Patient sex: M
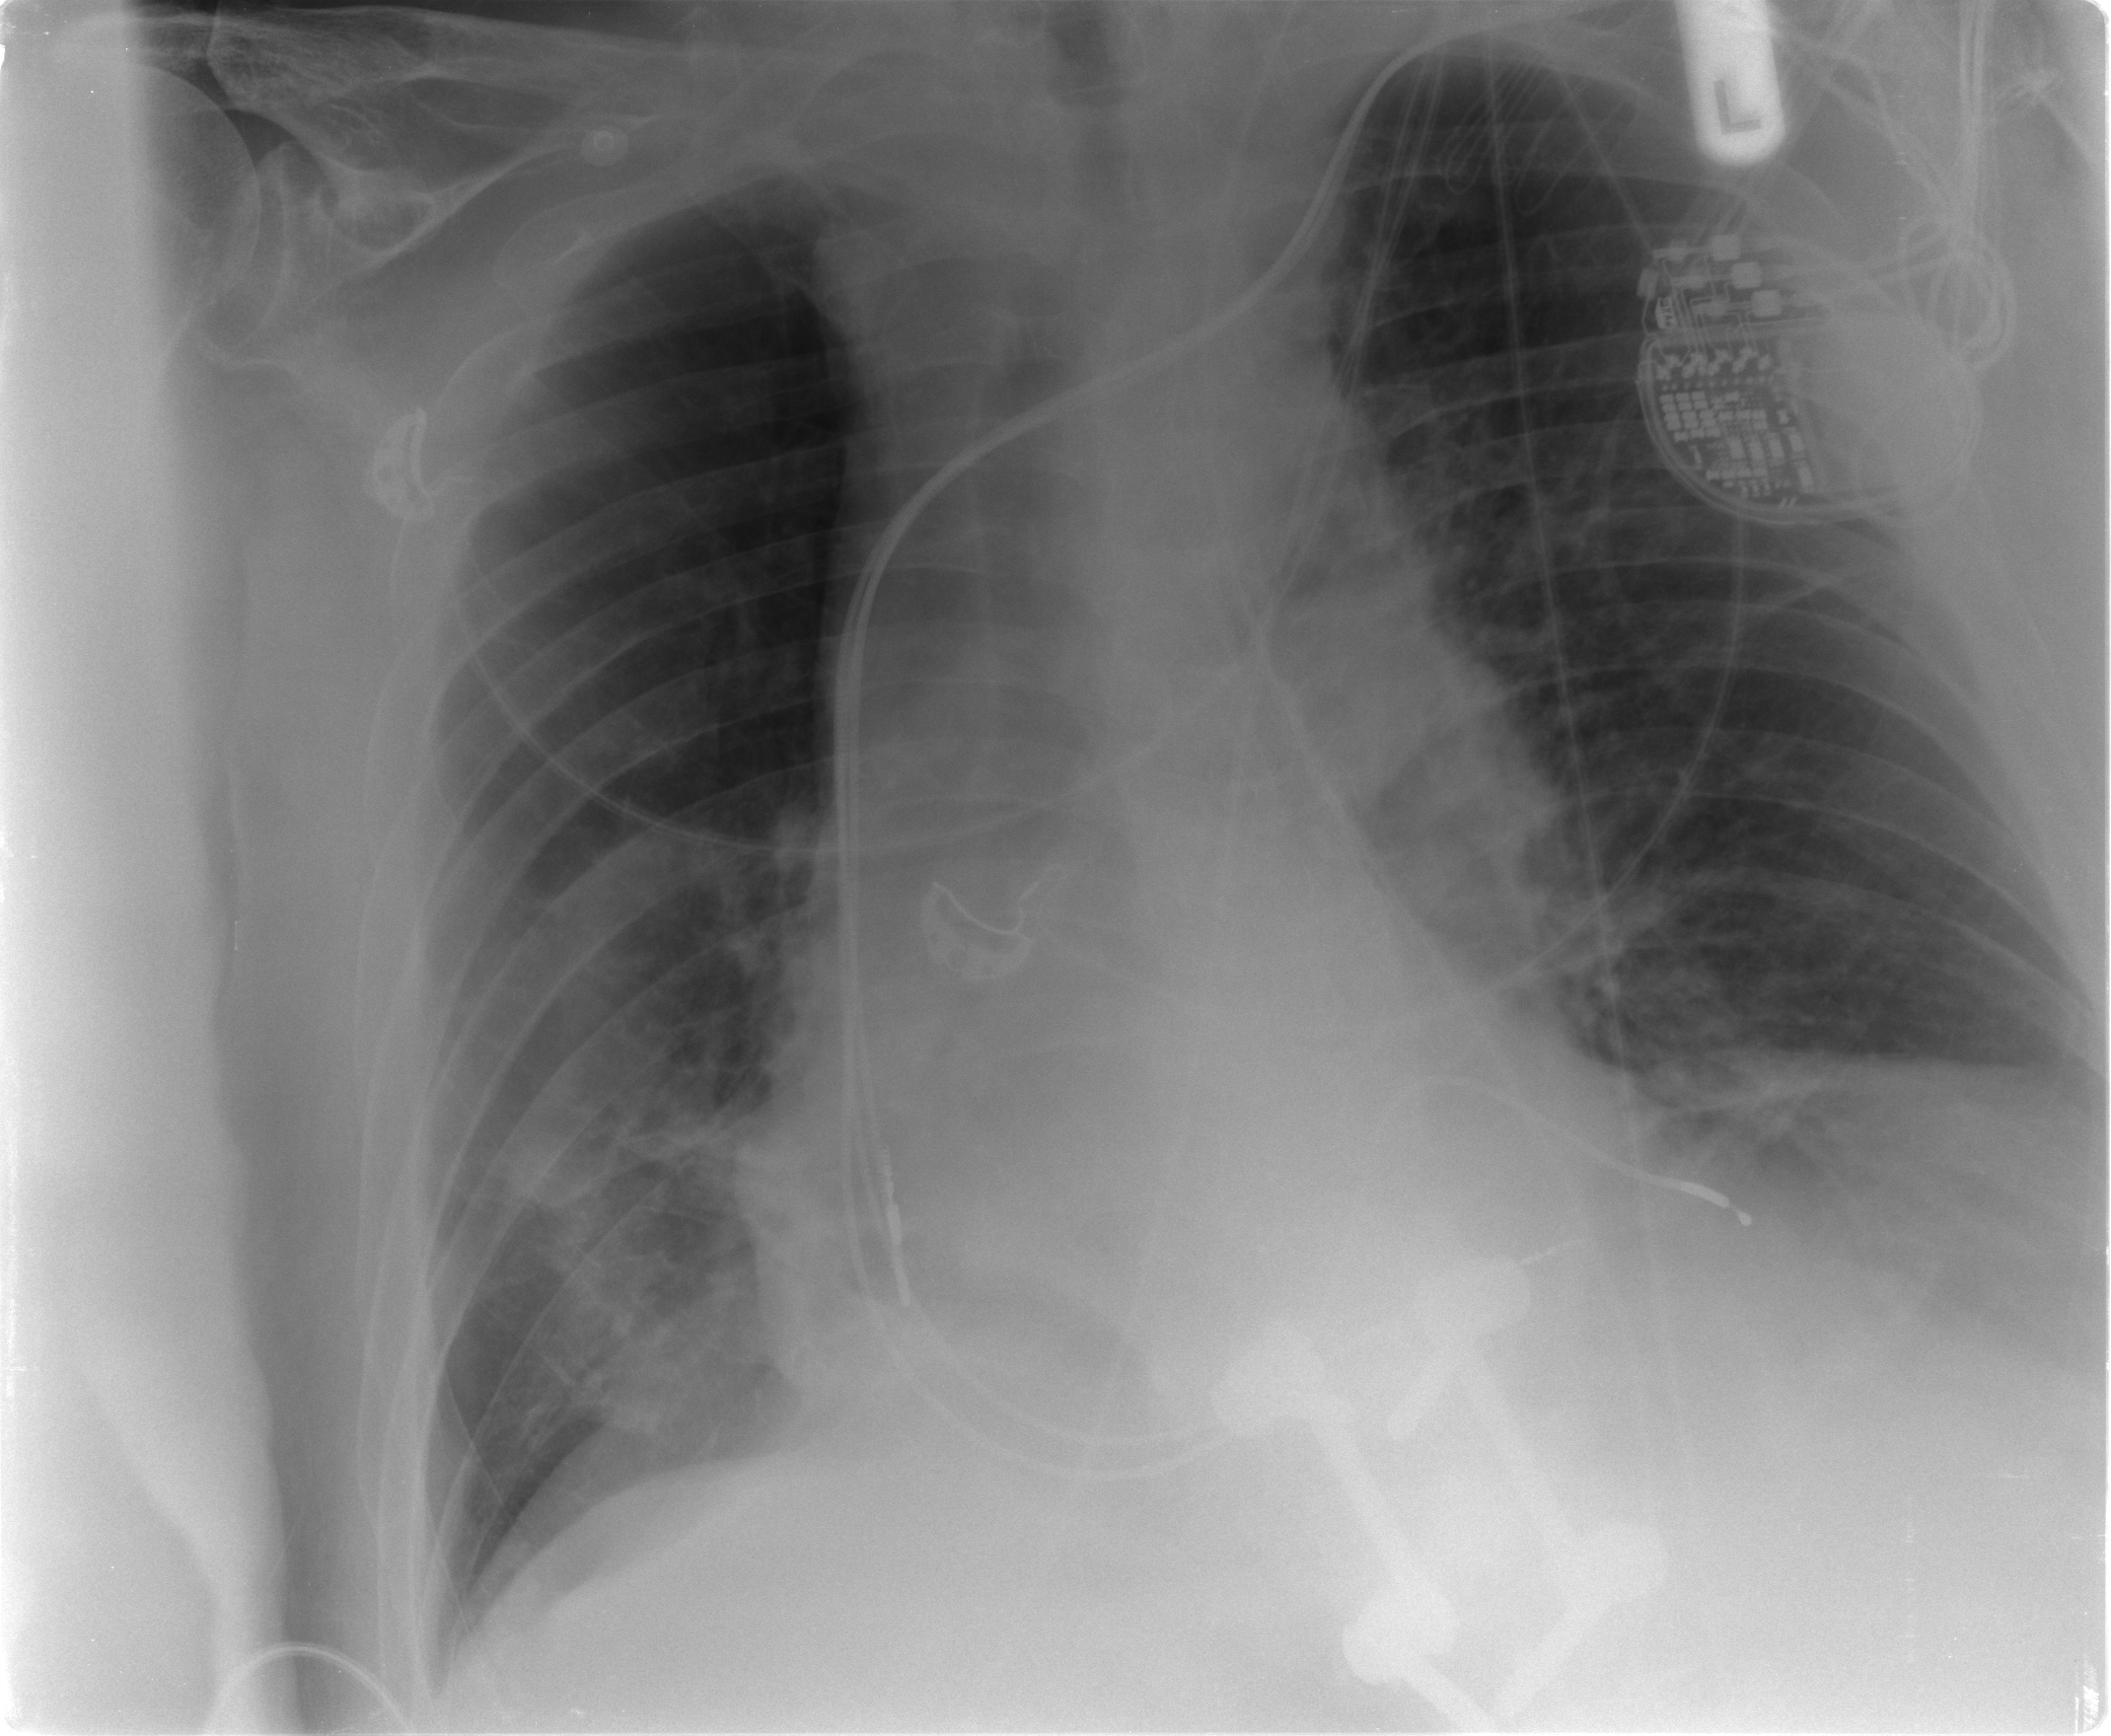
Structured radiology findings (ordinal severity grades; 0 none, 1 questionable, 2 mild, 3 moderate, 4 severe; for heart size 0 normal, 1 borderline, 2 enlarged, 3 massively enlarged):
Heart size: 1
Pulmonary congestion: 1
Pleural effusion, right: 1
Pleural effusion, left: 2
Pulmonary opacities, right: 0
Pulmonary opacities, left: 0
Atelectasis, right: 2
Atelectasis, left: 2